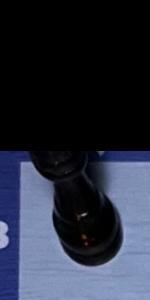
Label: Rook_Black